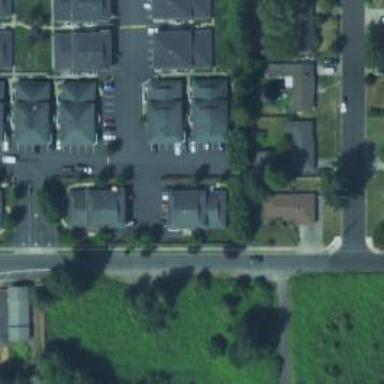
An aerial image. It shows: Living street.